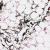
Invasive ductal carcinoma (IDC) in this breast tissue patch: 0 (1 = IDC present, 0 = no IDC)